Field crop: maize
Growth stage: 2
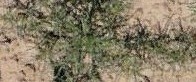
Species: salsola